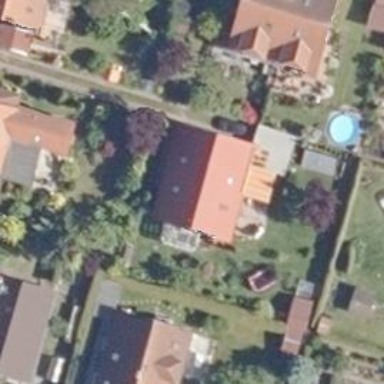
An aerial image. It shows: Simple house.